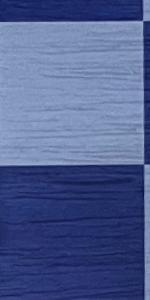
Label: Empty